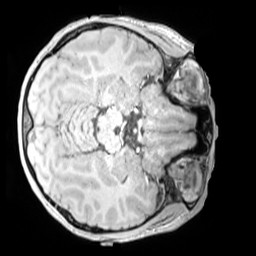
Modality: MP2RAGE
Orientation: axial
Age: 11
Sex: male
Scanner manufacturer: siemens
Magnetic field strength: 3 T
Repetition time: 4 s
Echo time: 0.00303 s